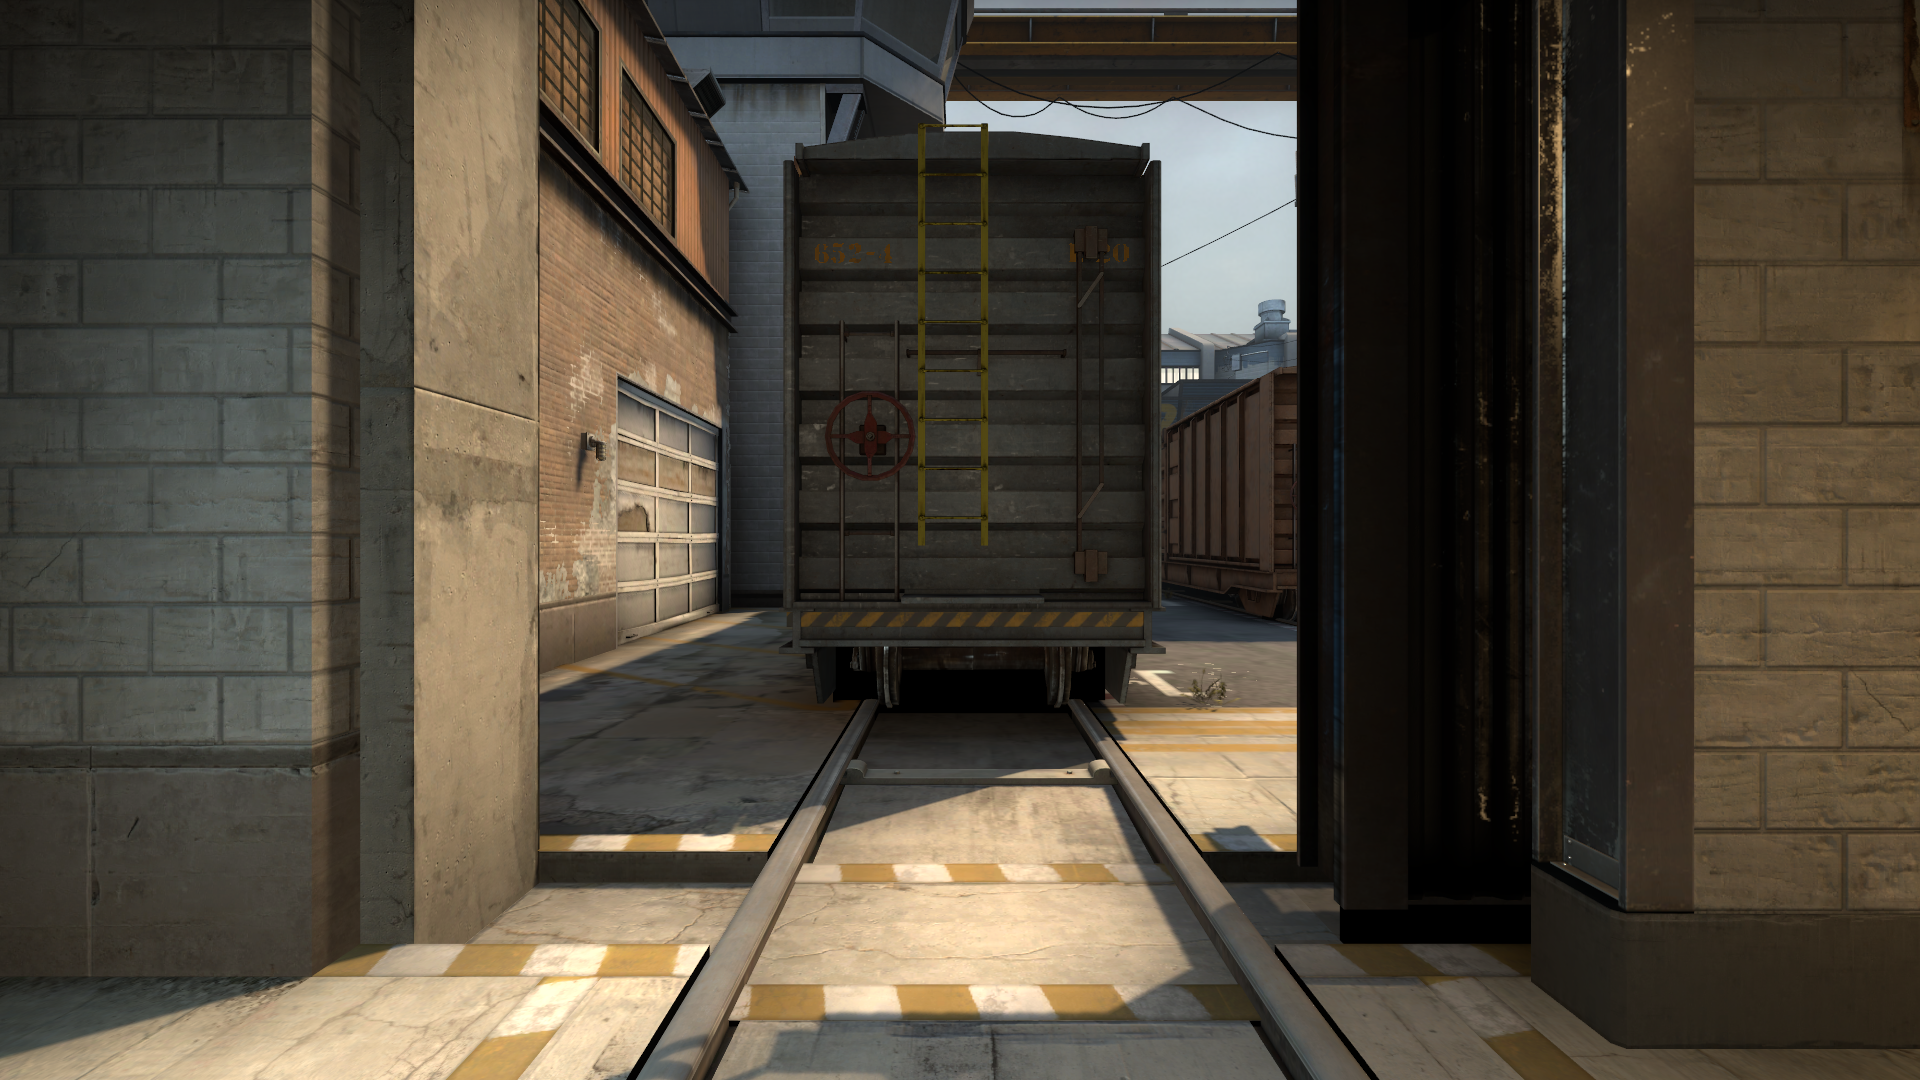
Map: de_train